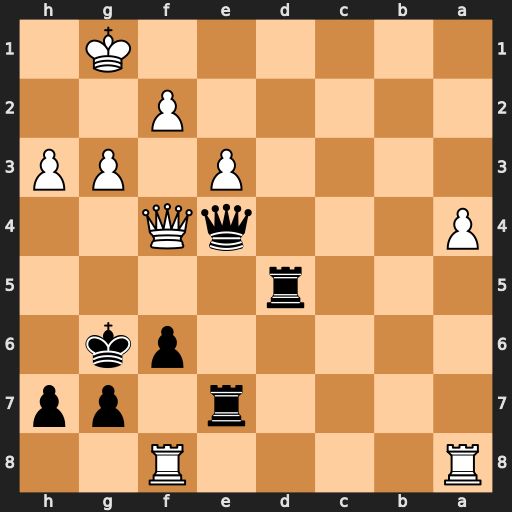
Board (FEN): R4R2/4r1pp/5pk1/3r4/P3qQ2/4P1PP/5P2/6K1
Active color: b
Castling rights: -
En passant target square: -
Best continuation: Rd1+ Kh2 Rh1#